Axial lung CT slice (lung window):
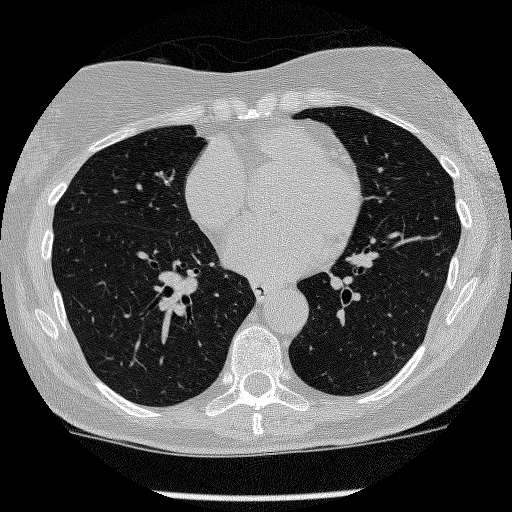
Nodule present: no